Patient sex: F
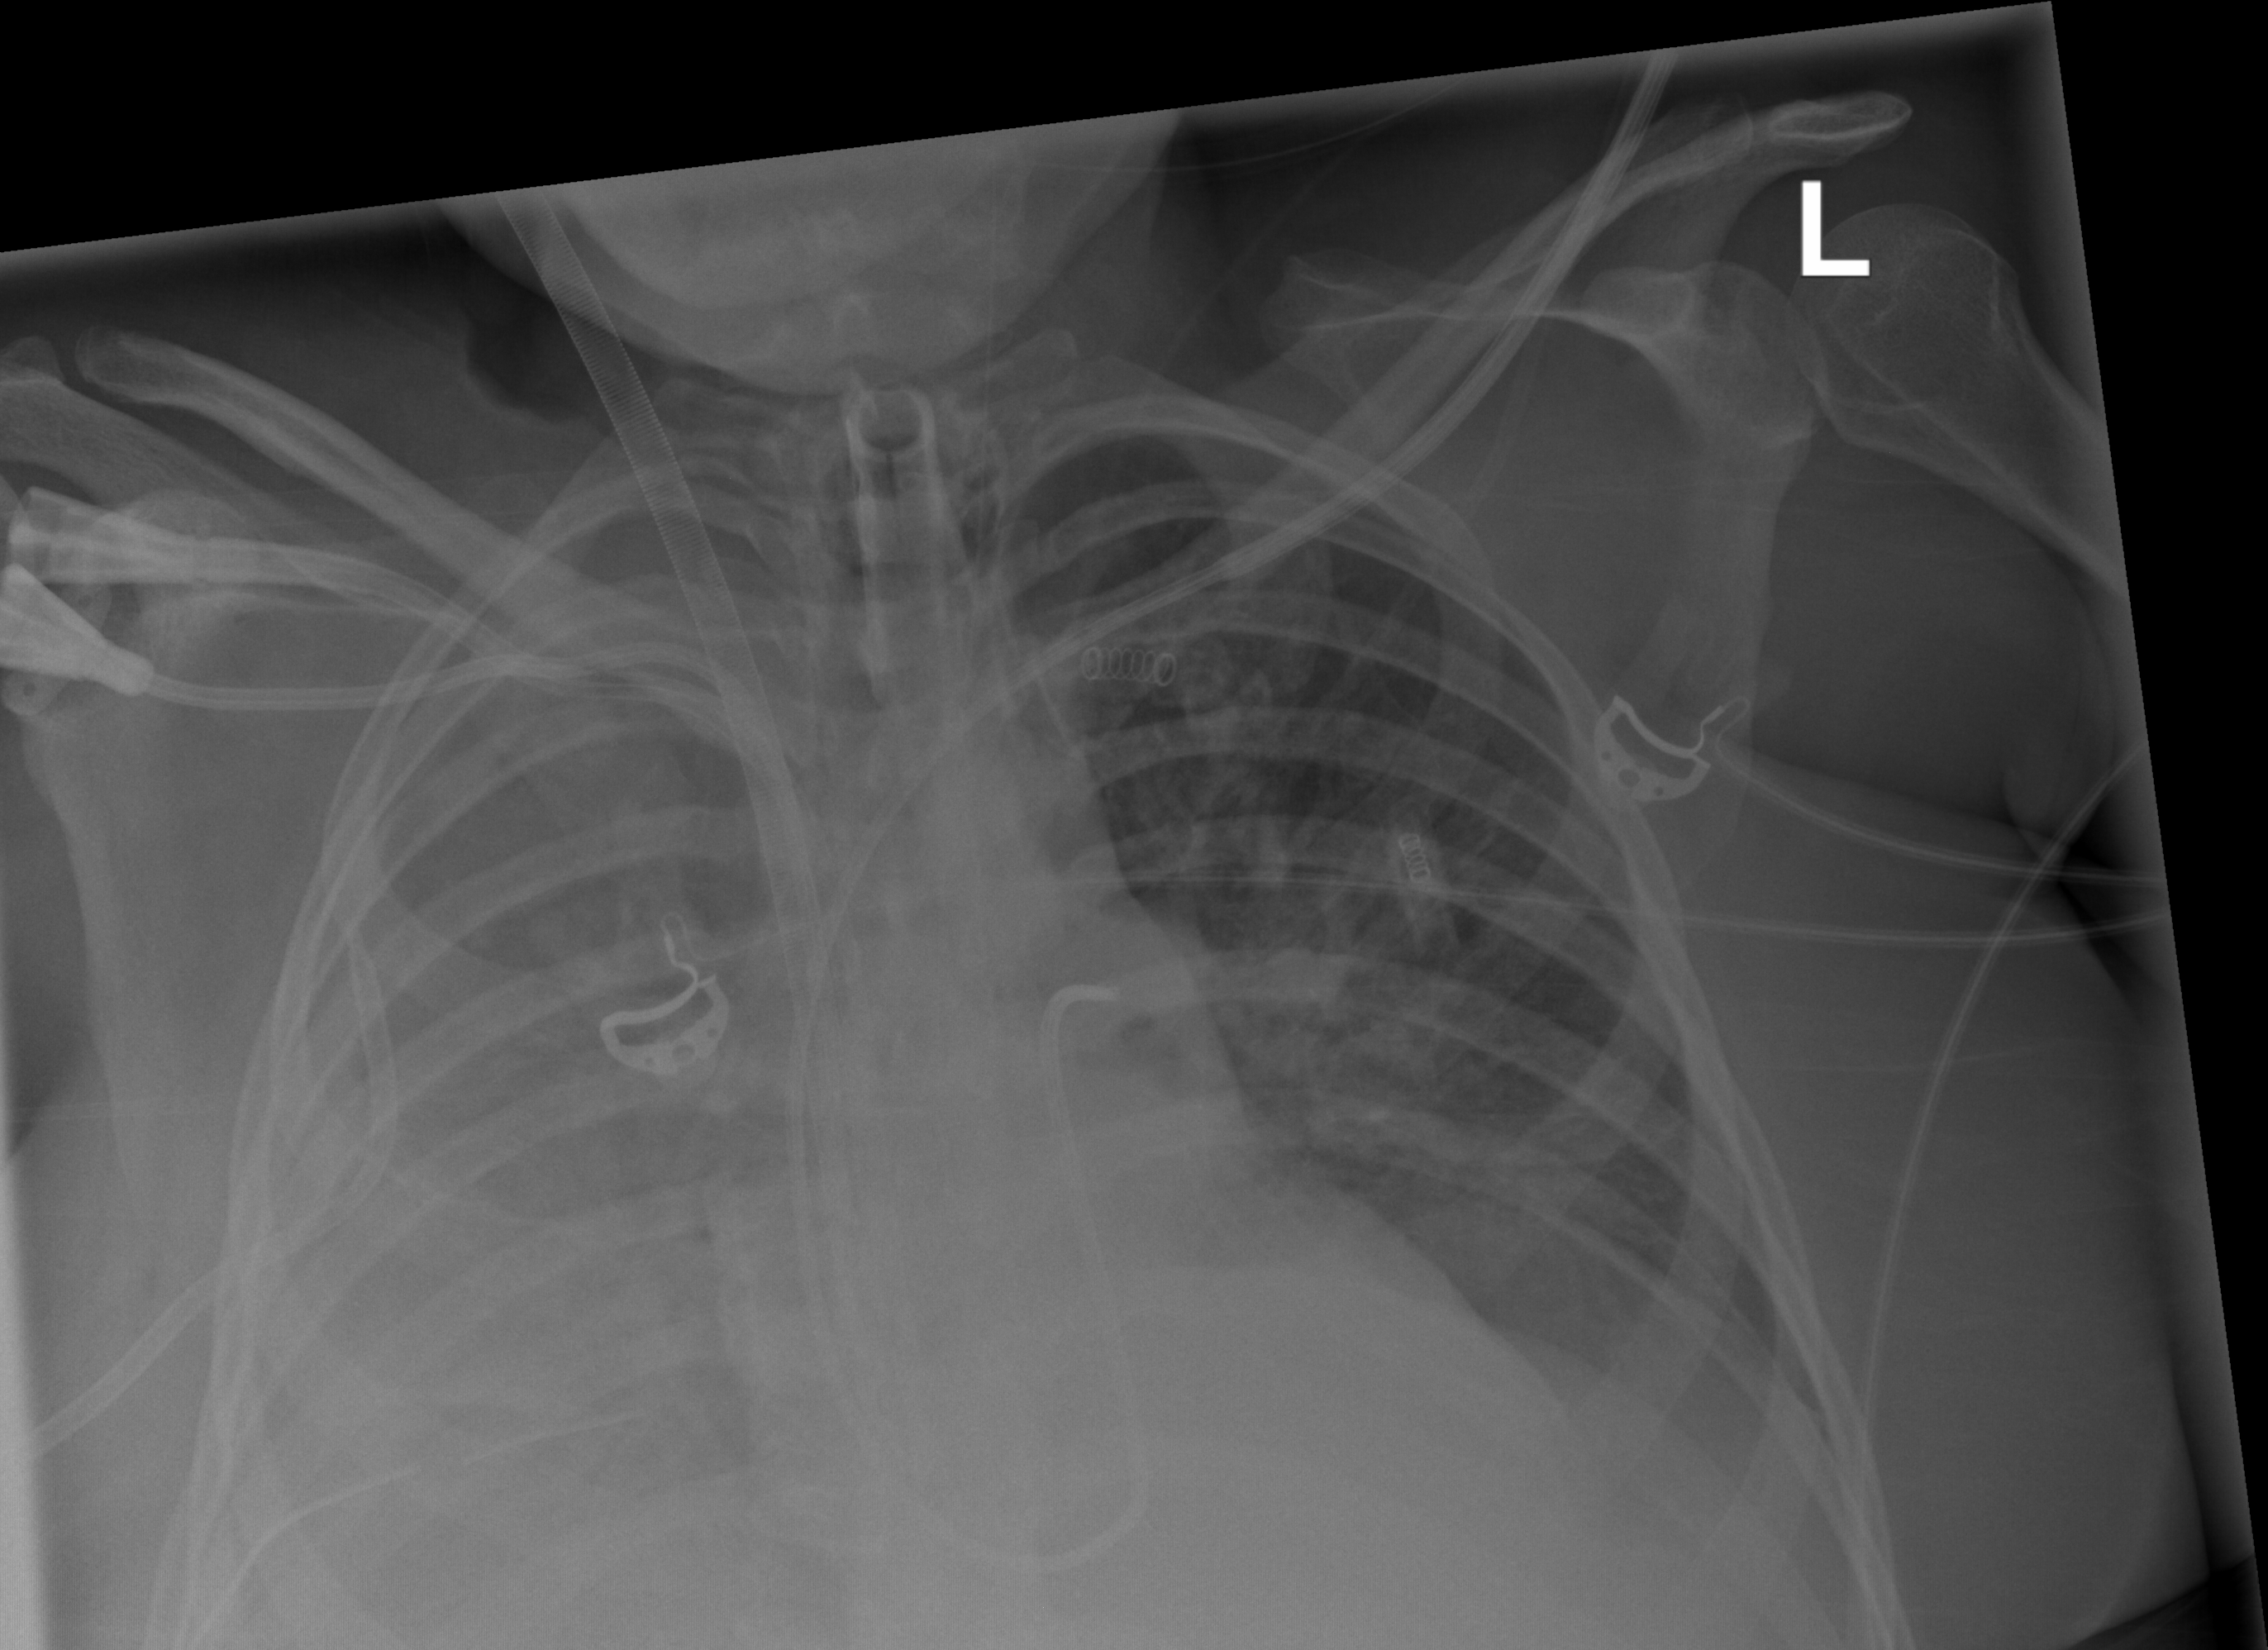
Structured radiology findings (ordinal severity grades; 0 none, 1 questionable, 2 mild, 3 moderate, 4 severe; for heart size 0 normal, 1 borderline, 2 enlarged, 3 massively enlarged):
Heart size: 0
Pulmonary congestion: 1
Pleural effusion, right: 3
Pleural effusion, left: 2
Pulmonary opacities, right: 2
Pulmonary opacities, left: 0
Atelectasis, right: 3
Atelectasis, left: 2